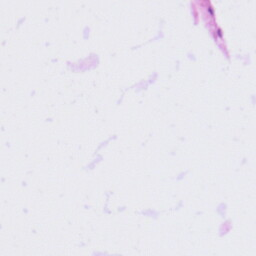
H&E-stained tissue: Tonsil